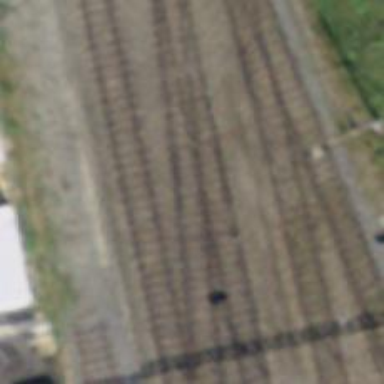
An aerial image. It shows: Single-track railway siding with electrified contact lines.